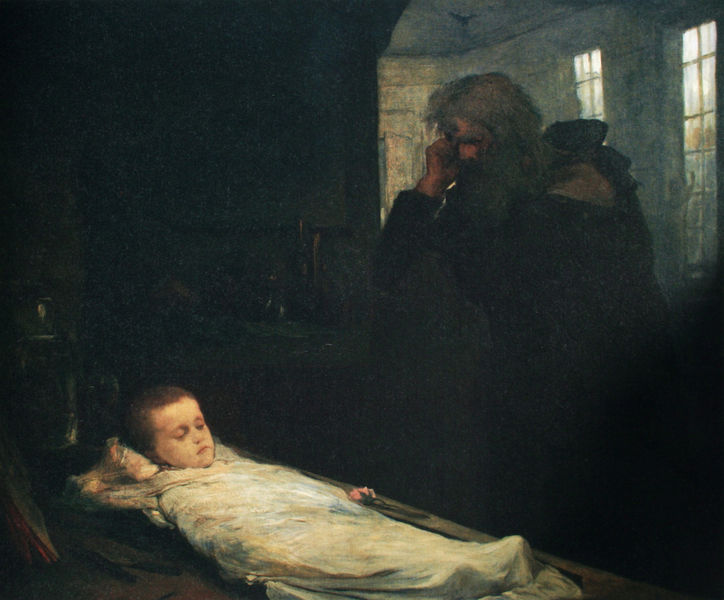
Titel: Ahasverus an der Leiche eines Kindes
Künstler: Gabriel von Max
Standort: Prag
Institution: Nationalgalerie
Schlagwörter: dunkel, mann, weiß, blume, fenster, hell, raum, schwarz, zimmer, tuch, alt, leiche, tod, tot, innenraum, dunkelheit, kind, vater, kontrast, traurig, junge, hell dunkel, abschied, schrecken, sarg, leichnam, unheimlich, grübeln, aufbahren